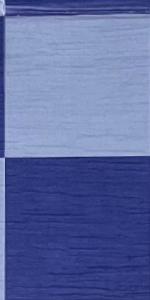
Label: Empty